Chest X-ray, AP view. Patient: 60 years old, sex M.
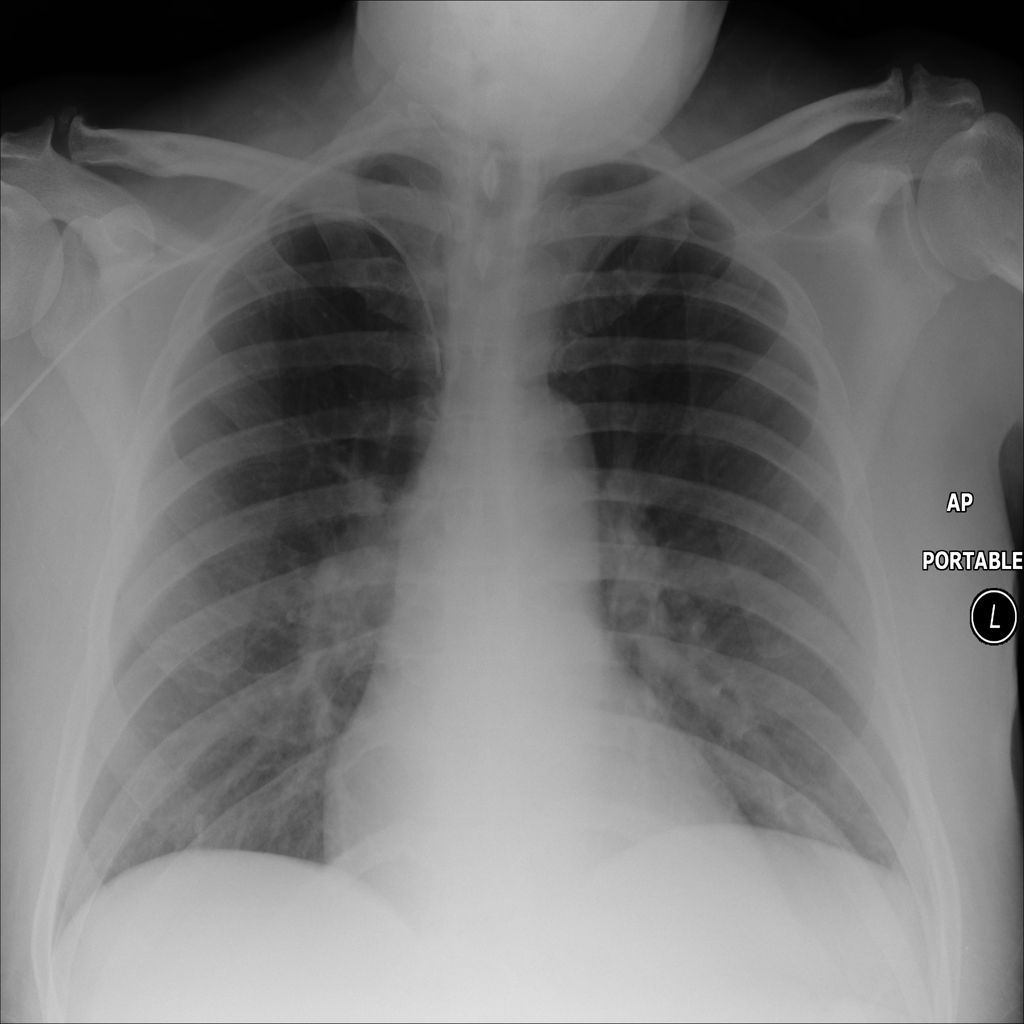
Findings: No Finding